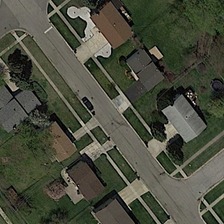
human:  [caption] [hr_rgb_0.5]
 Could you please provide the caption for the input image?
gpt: on both sides of the road are independent houses .

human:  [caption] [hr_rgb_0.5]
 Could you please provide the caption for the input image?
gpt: this area is a luxury villa residential area .

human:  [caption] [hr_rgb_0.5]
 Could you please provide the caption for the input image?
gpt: this area is a luxury villa residential area .

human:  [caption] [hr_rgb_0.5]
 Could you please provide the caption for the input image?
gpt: on both sides of the road are independent houses .

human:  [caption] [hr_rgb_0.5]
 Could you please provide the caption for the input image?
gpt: this area is a luxury villa residential area .